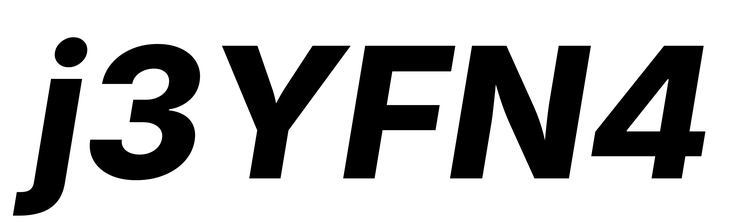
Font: Inter-Italic_ExtraBold_Italic